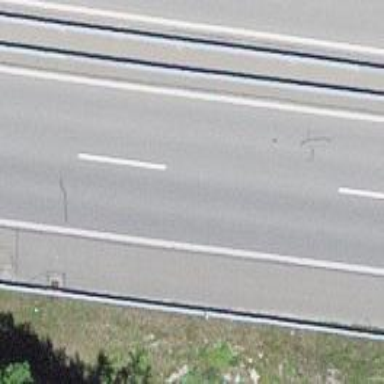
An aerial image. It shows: Motorway.